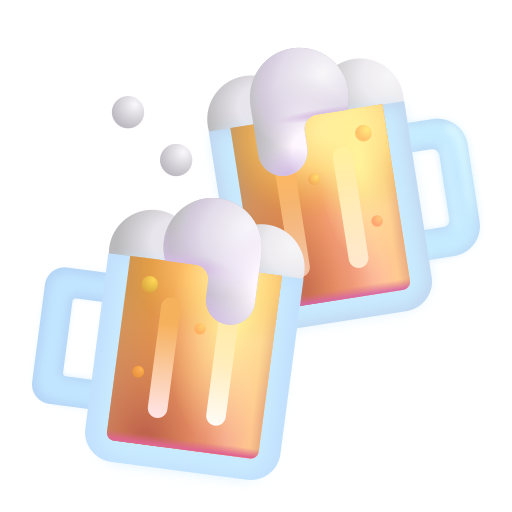
clinking beer mugs color